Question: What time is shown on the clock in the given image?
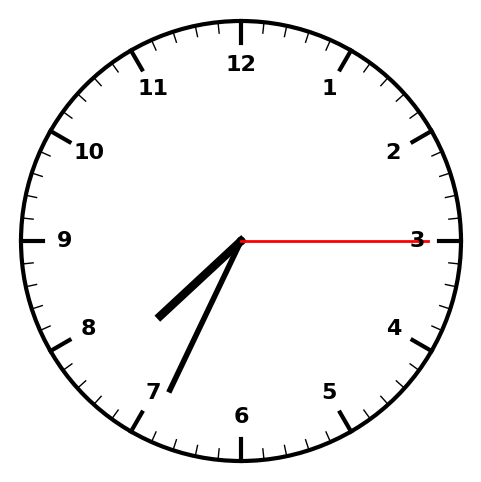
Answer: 07:34:15